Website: walmart
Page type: cart
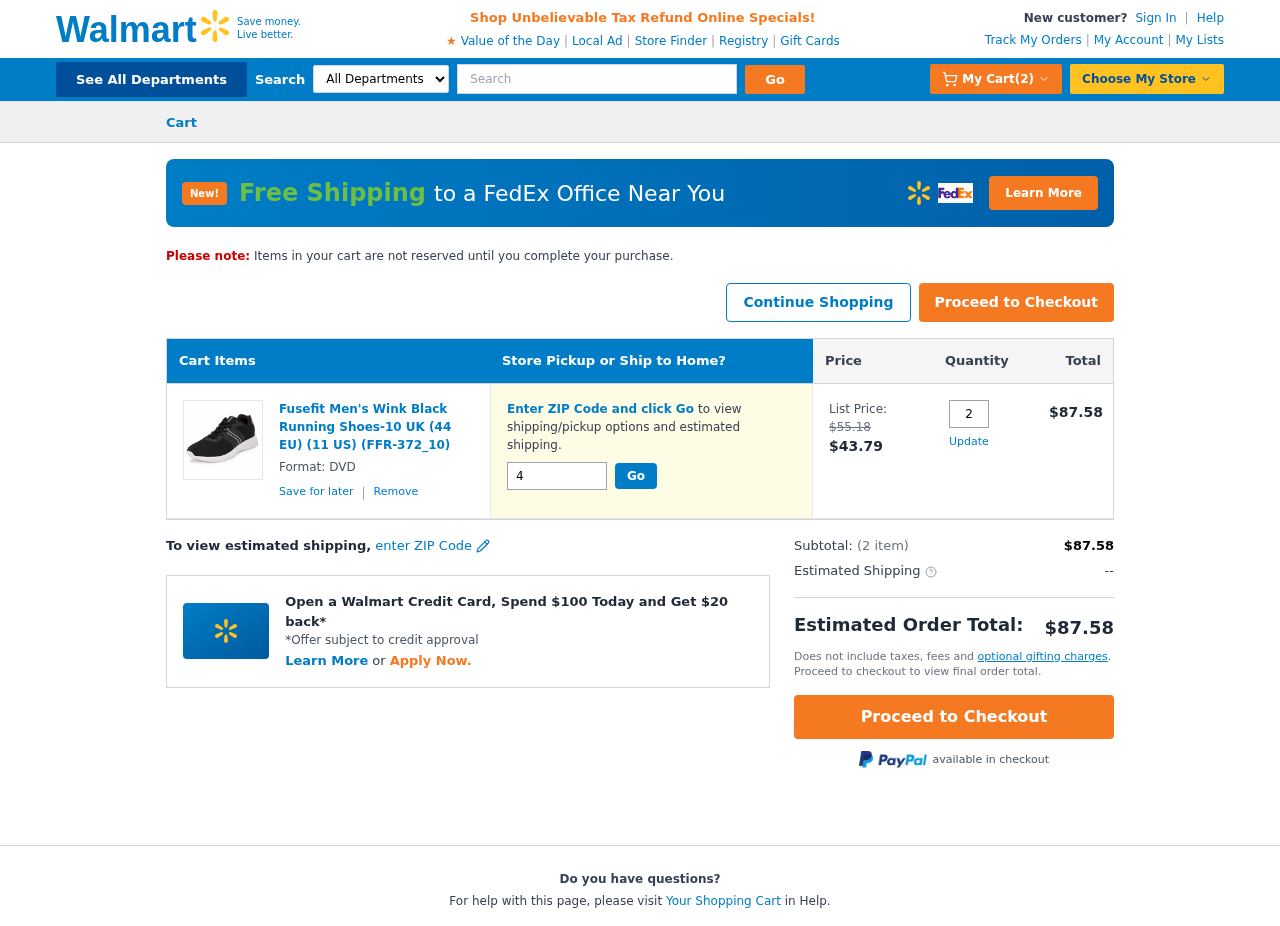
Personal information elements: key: PII_POSTCODE
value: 46985
Product elements: key: PRODUCT1_NAME
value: Fusefit Men's Wink Black Running Shoes-10 UK (44 EU) (11 US) (FFR-372_10)
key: PRODUCT1_PRICE
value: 43.79
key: PRODUCT1_QUANTITY
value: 2
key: PRODUCT1_ORIGINAL_PRICE
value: $55.18
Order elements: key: ORDER_NUM_ITEMS
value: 2
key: ORDER_SUBTOTAL
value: $87.58
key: ORDER_TOTAL
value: $87.58
Search elements: key: HEADER_SEARCH
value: Search